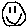
Label: smiley face